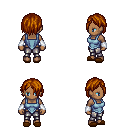
a pixel art fantasy rpg character, female body template, human, dark skin, blue vest, metal pants, brunette bangs hairstyle, white cloth bracers, brown slippers, four views (front, back, left, right), 2x2 character sprite sheet, small pixel art, hard edges, no anti-aliasing